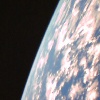
Label: cloud